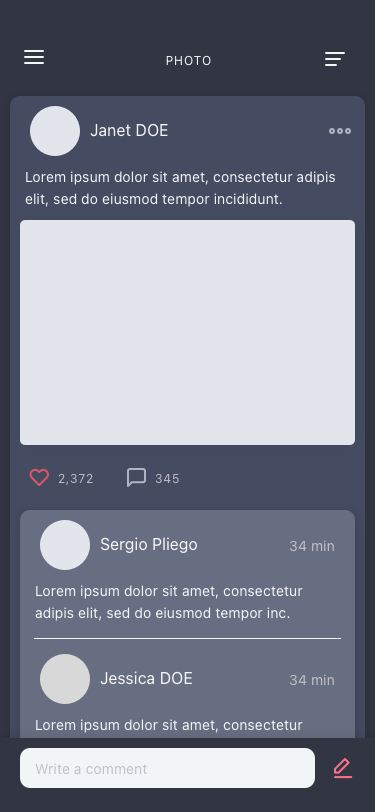
Text in this UI design:
Lorem ipsum dolor sit amet, consectetur adipis elit, sed do eiusmod tempor inc.
34 min
Jessica DOE
Lorem ipsum dolor sit amet, consectetur adipis elit, sed do eiusmod tempor inc.
34 min
Sergio Pliego
Write a comment
345
2,372
Lorem ipsum dolor sit amet, consectetur adipis elit, sed do eiusmod tempor incididunt.
Janet DOE
PHOTO